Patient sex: F
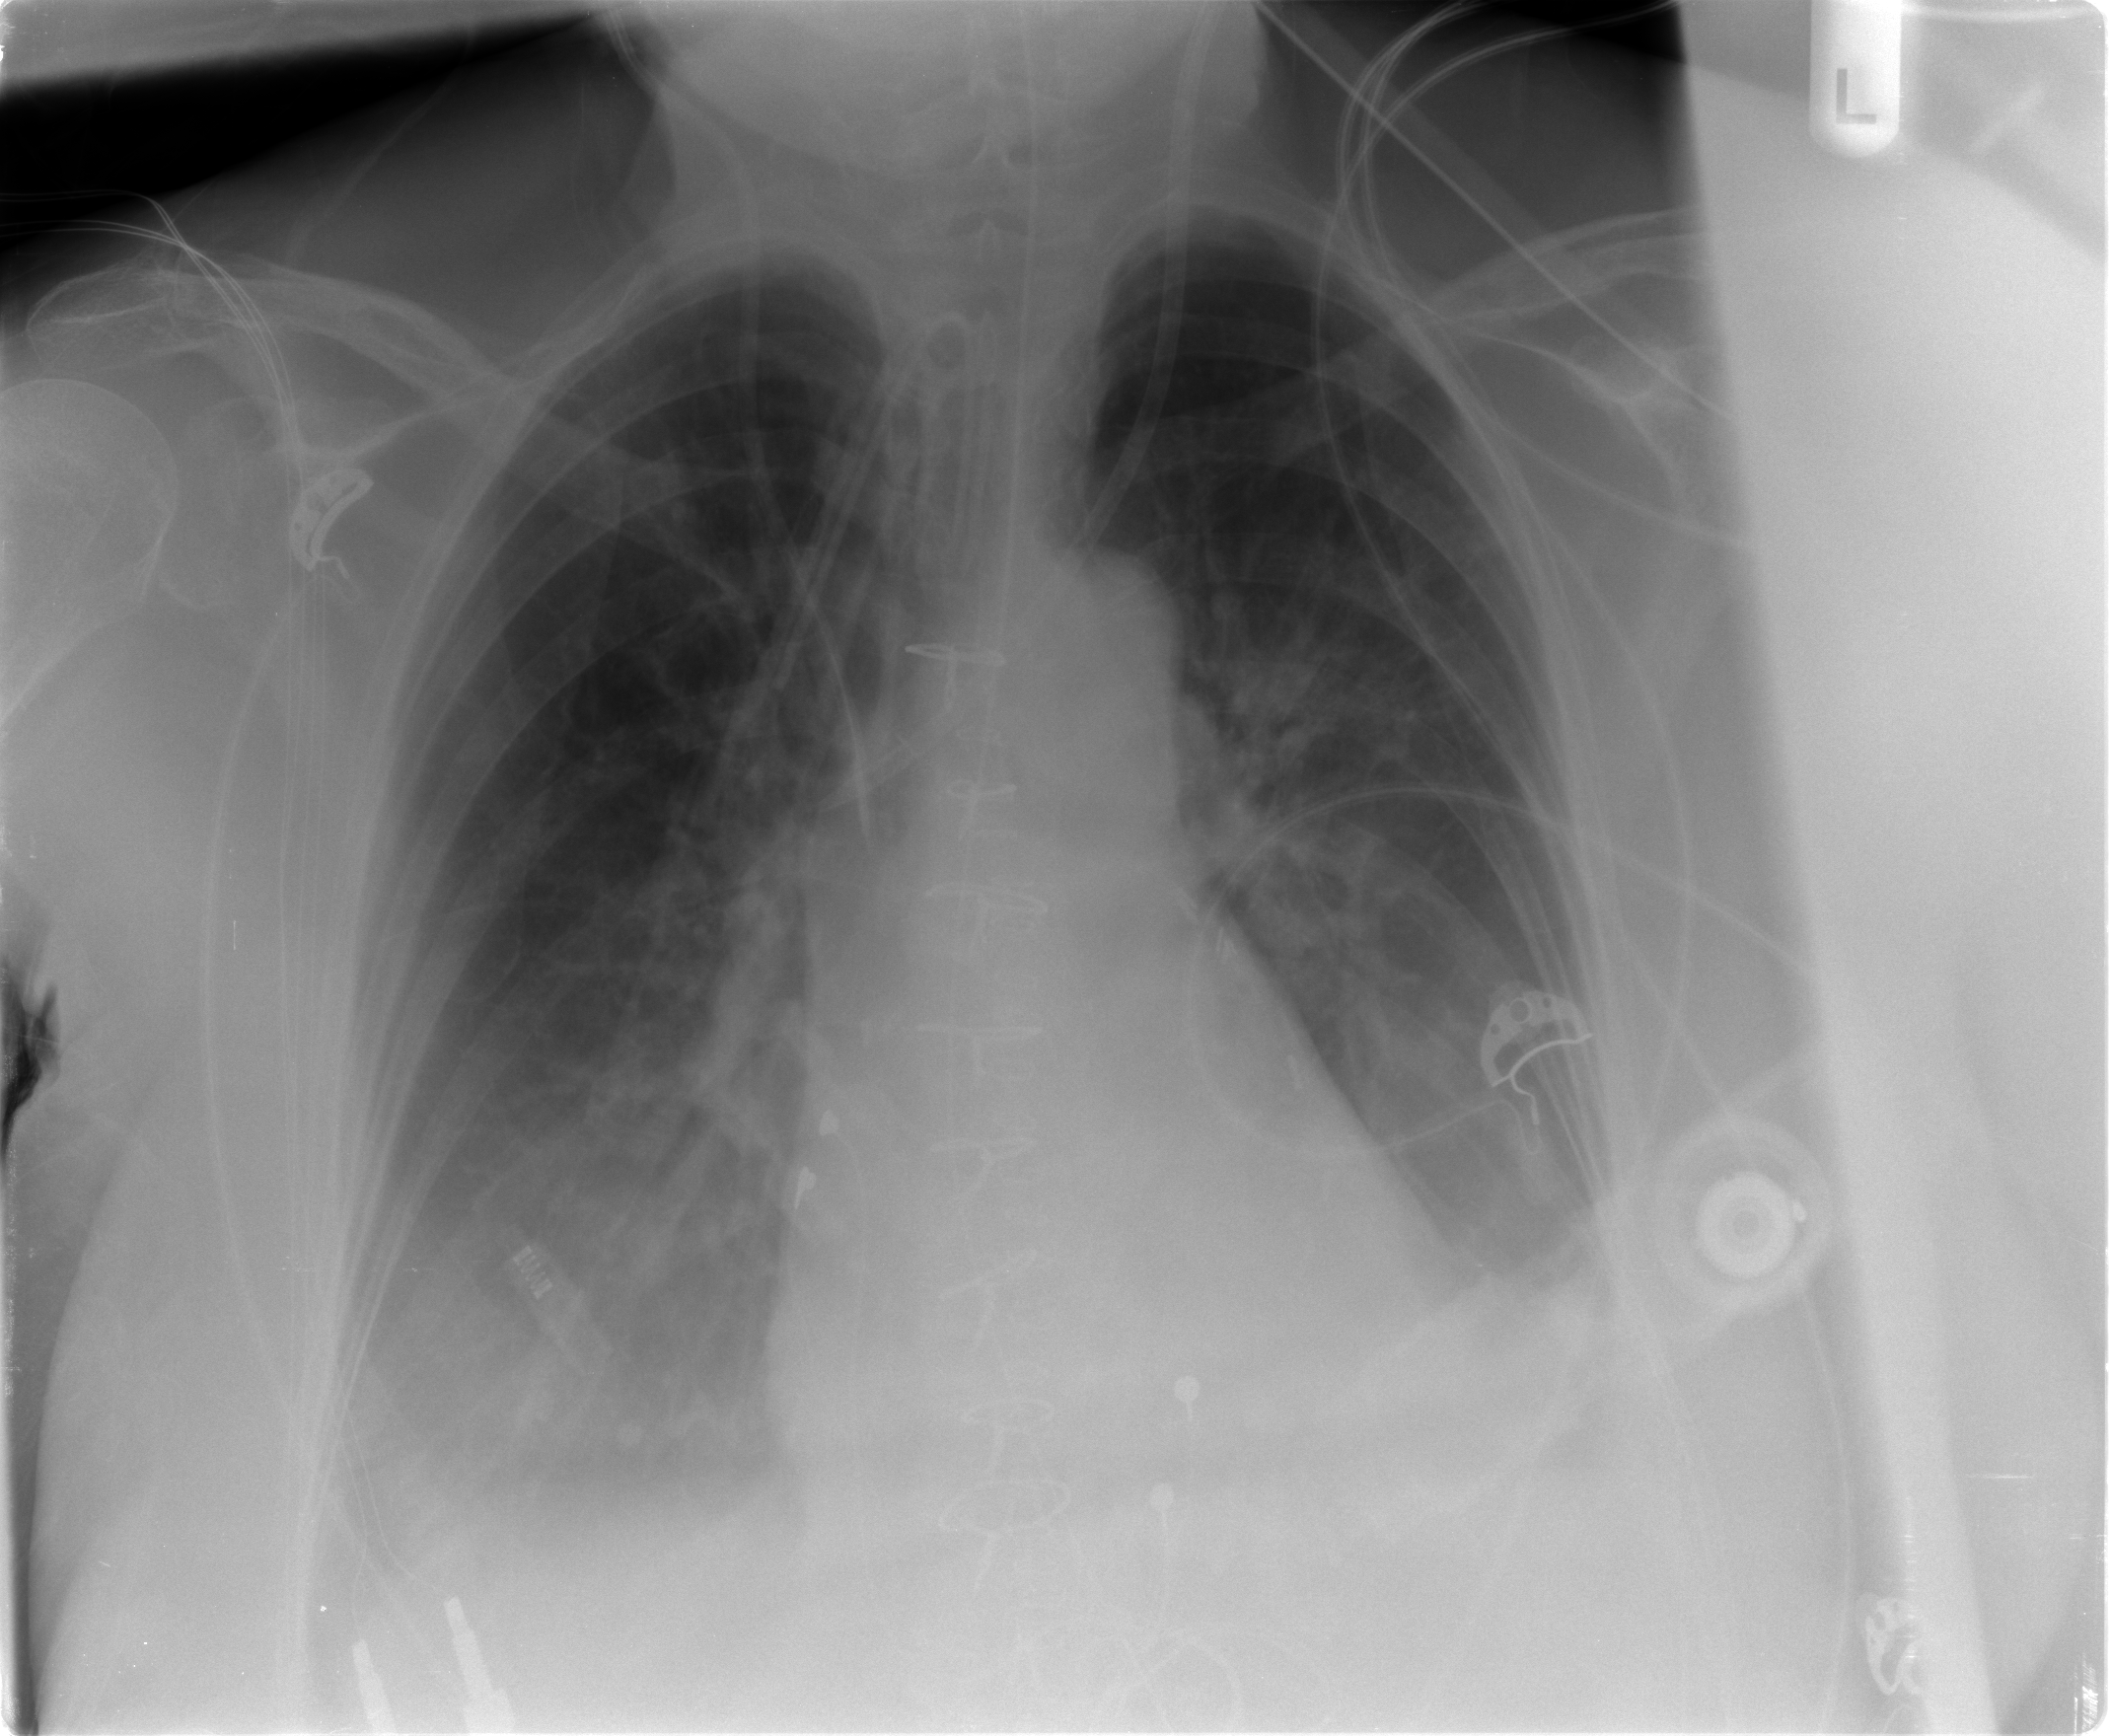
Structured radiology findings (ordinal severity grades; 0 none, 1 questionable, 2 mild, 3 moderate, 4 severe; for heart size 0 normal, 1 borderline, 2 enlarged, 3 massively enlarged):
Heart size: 0
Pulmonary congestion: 0
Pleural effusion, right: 2
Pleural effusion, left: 2
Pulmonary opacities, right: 0
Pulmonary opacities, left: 0
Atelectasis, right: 0
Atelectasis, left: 0